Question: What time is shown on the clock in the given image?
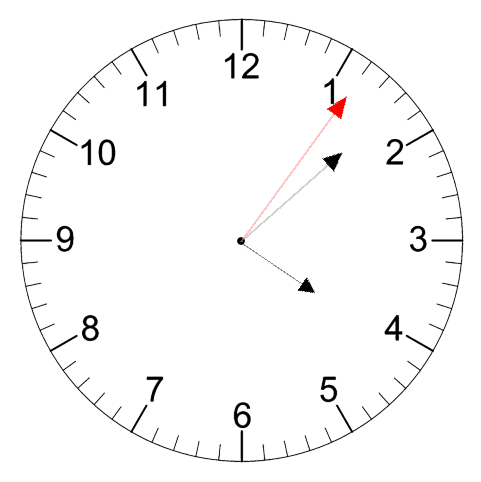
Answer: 04:08:06